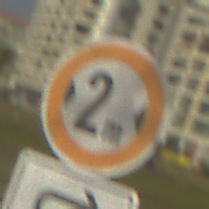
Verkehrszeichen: TatsaechlicheBreite2
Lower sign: RichtungsangabeDurchPfeile5
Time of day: MorningAfternoon
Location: Outdoor (Suburban)
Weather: PartlyCloudy
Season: NotSpecified
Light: Natural